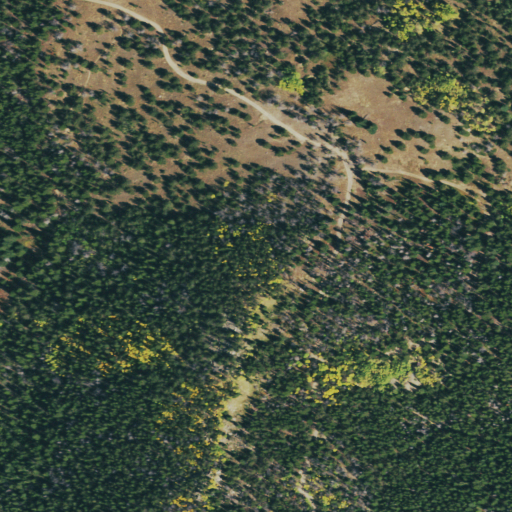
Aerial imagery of mountain in Colorado named Mineral Mountain containing evergreen forest and shrub